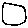
Label: square